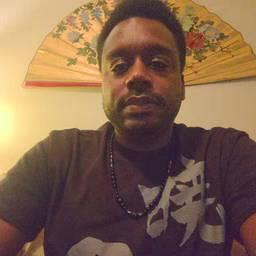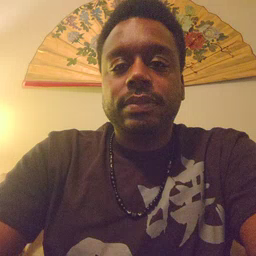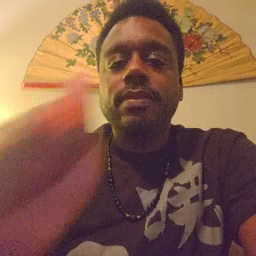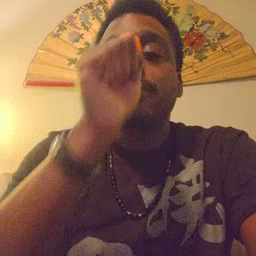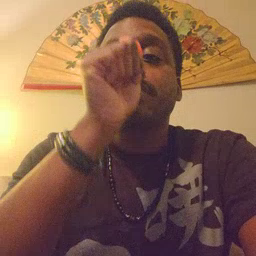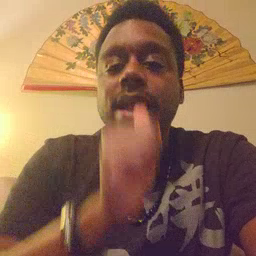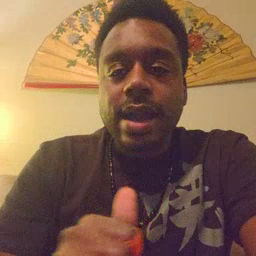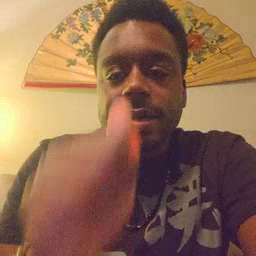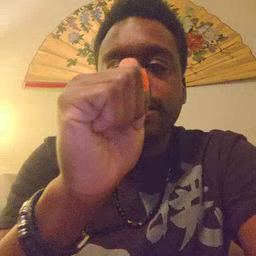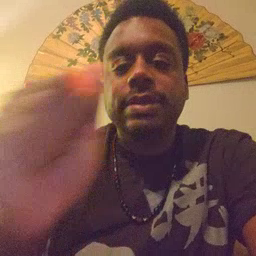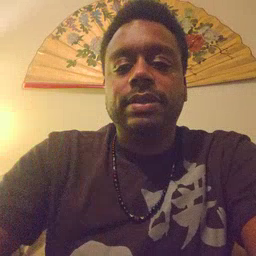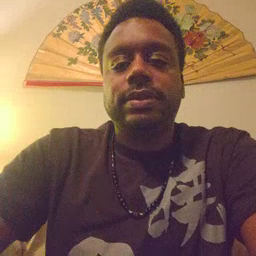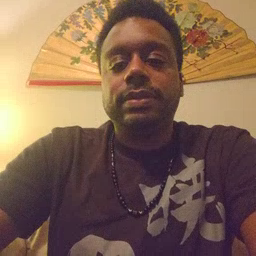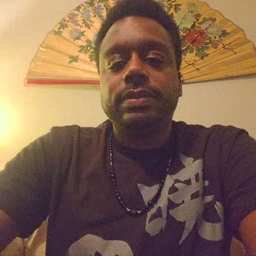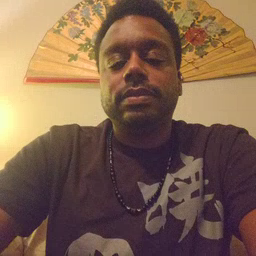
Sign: hide